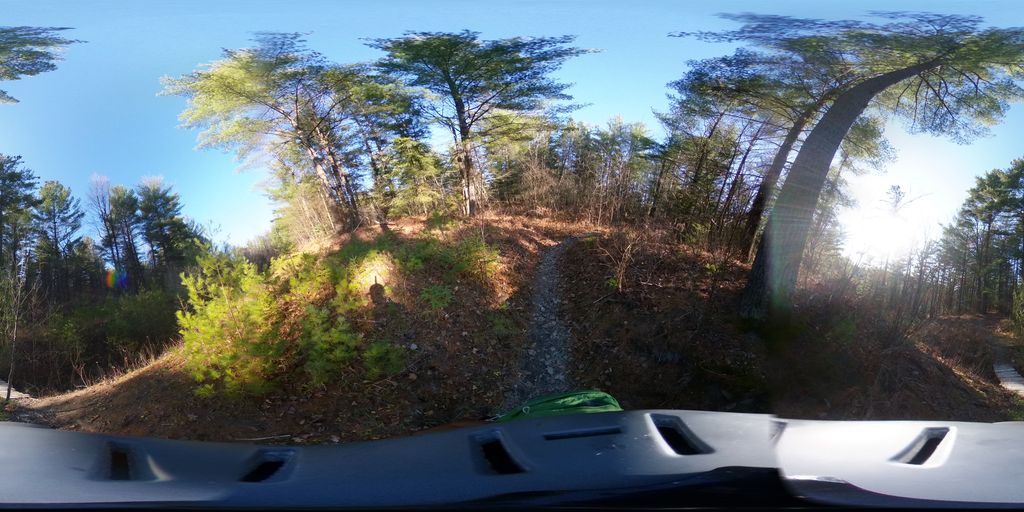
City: ottawa-gatineau